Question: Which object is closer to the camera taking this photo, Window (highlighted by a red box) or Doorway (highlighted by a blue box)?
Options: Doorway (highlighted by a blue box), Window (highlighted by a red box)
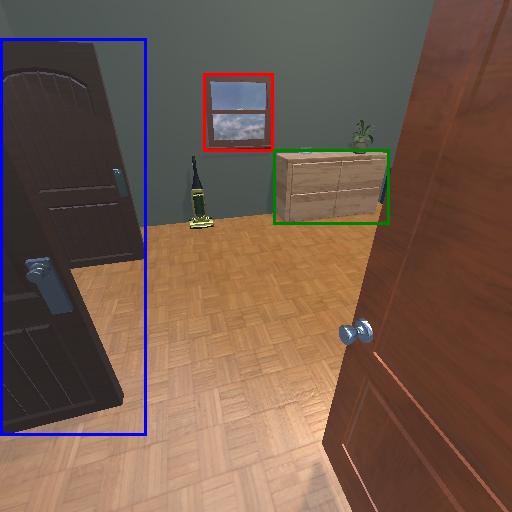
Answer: Doorway (highlighted by a blue box)